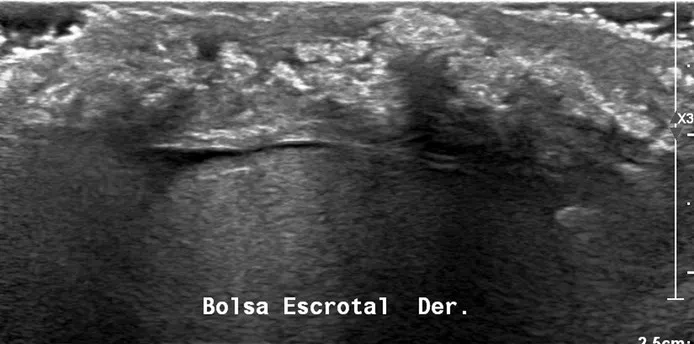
Ultrasound shows an increase in scrotal thickness; areas with increased echogenicity correspond to calcified nodules, some of which project posterior acoustic shadow corresponding to a gouty tophus.
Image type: radiology (ultrasound)